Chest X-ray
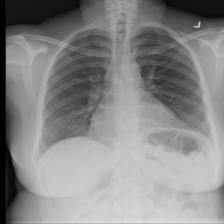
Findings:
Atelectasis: negative
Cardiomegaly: negative
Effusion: negative
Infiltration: negative
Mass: negative
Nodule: negative
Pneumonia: negative
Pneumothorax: negative
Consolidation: negative
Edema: negative
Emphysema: negative
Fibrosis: negative
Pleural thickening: negative
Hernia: negative